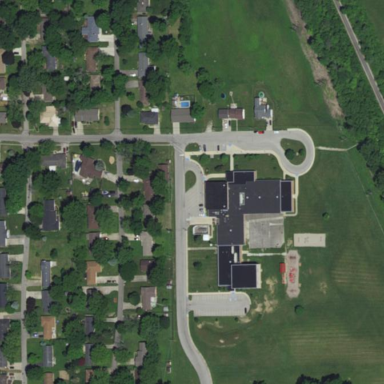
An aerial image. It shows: School.